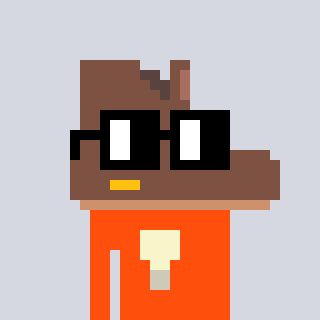
a pixel art character with square black glasses, a boot-shaped head and a orange-colored body on a cool background